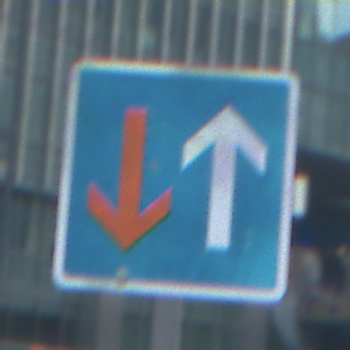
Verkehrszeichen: VorrangVorGegenverkehr
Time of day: MorningAfternoon
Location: Outdoor (Urban)
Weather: PartlyCloudy
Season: NotSpecified
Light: Natural